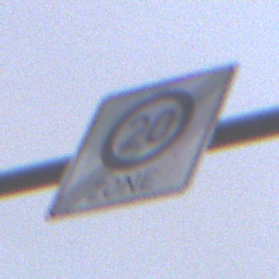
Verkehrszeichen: EndeZone20
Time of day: SunriseSunset
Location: Outdoor (Beach)
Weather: Overcast
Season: NotSpecified
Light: Natural